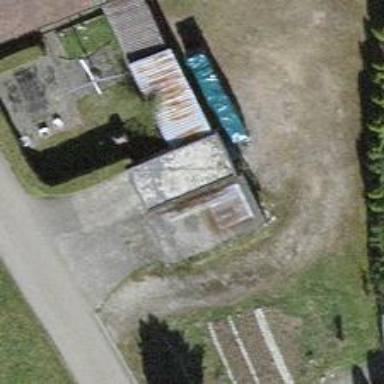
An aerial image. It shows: Garage.